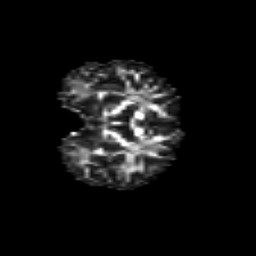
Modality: FA
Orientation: coronal
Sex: female
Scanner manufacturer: siemens
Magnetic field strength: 3 T
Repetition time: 5 s
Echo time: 0.071 s